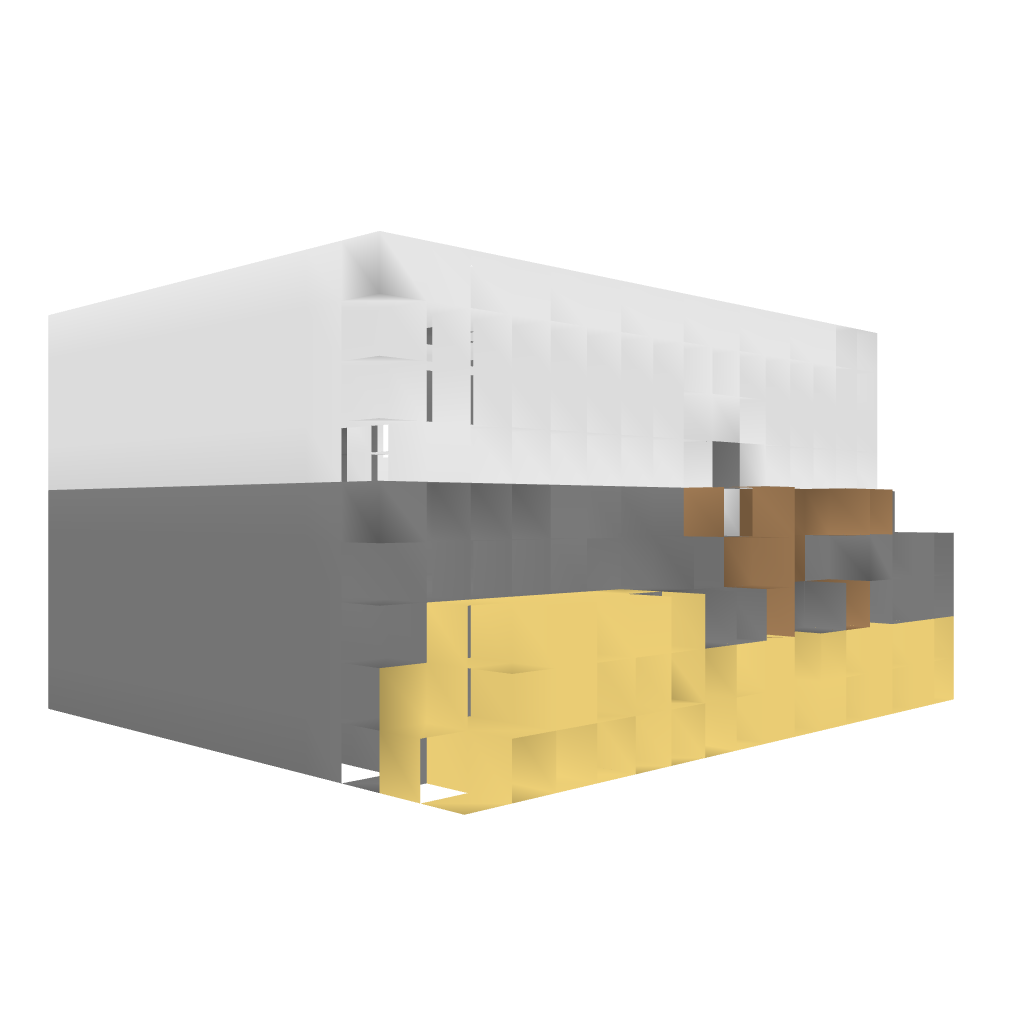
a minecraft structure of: Small PvP Arena bad low quality